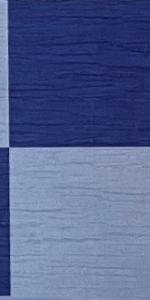
Label: Empty